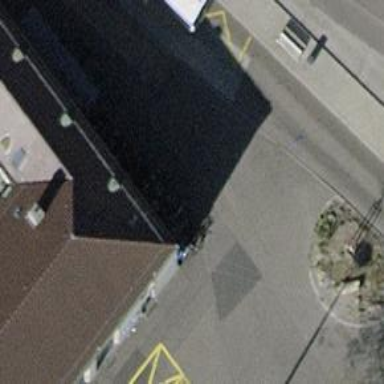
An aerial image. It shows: Bicycle parking area with stands available.